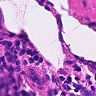
Metastatic tissue present: no